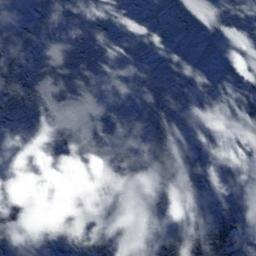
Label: cloud